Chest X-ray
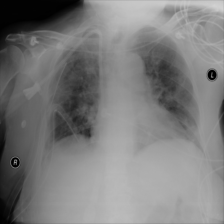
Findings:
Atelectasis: negative
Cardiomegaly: negative
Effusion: negative
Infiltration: negative
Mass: negative
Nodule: negative
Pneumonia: negative
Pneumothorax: negative
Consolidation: negative
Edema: negative
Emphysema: negative
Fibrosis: negative
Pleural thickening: negative
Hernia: negative